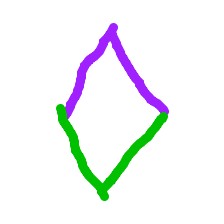
Shape: rhombus